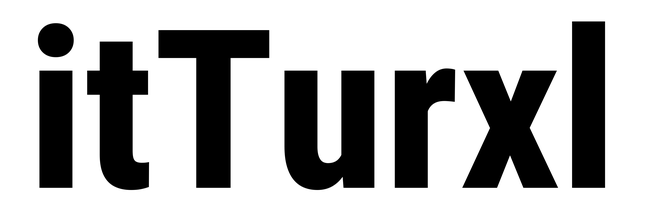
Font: Roboto_Condensed_ExtraBold